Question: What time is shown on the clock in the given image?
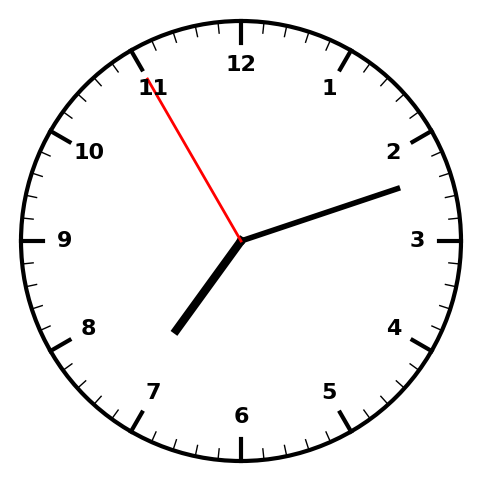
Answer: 07:11:55